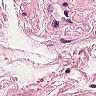
Metastatic tissue present: no